A scalogram of one vibration snapshot from a rotating bearing is shown, computed with a continuous wavelet transform. Classify the bearing condition as one of: normal, inner_race, outer_race, ball.
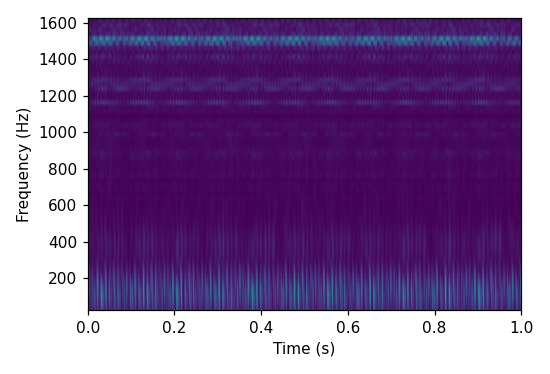
Answer: outer_race